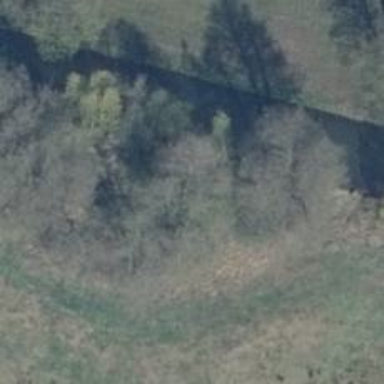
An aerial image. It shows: Row of trees in natural setting.